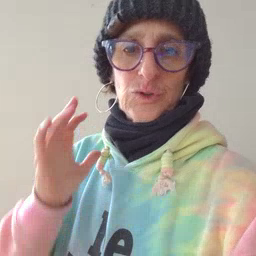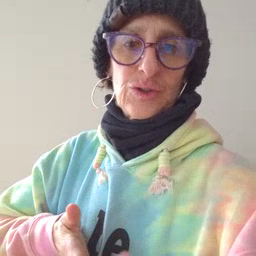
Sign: shirt